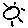
Label: sun